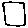
Label: square